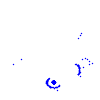
Particle: electron